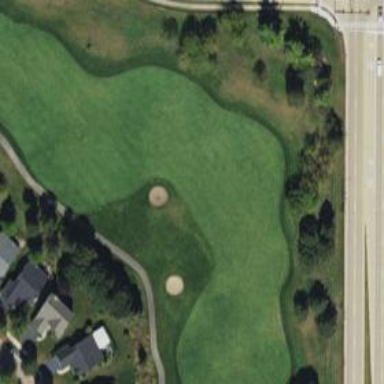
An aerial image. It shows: Golf hole.